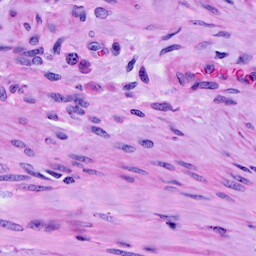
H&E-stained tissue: Cervix